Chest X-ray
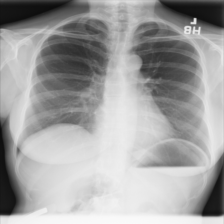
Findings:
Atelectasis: negative
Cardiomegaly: negative
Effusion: negative
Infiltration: negative
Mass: negative
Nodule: negative
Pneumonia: negative
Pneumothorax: negative
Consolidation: negative
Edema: negative
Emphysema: negative
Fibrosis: negative
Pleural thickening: negative
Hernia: negative